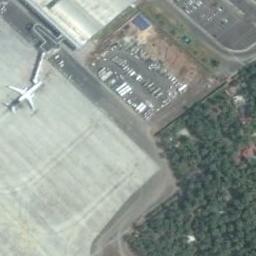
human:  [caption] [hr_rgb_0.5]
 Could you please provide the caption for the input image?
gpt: An airplane parked on an open lot with many buildings and lawns next to it .

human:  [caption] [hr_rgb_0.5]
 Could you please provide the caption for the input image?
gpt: The airport is surrounded by lush vegetation, And a plane is parked at the gate .

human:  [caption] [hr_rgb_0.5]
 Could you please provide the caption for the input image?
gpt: An airplane is on the runway beside the terminal and trees .

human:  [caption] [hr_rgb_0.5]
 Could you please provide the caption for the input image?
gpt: A plane parked next to a boarding bridge while a parking lot and forest next to the terminal .

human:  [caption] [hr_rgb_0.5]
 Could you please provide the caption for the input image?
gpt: An airplane is in the parking lot between the building and the lawn .